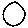
Label: circle